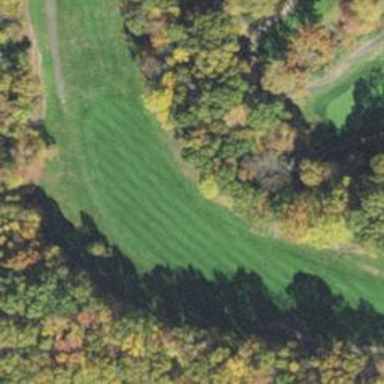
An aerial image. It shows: Golf hole.